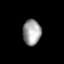
Tissue: lung
Cell type: Endothelial cells
Senescence score: 0.2165
Nuclear area (px): 457
Mean DAPI intensity: 158.621